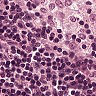
Metastatic tissue present: no